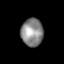
Tissue: lung
Cell type: Others
Senescence score: 0.2124
Nuclear area (px): 606
Mean DAPI intensity: 136.002